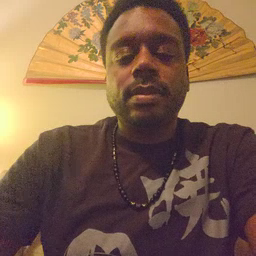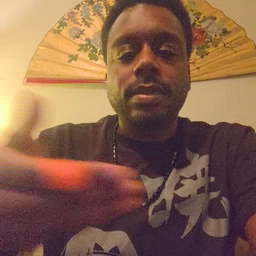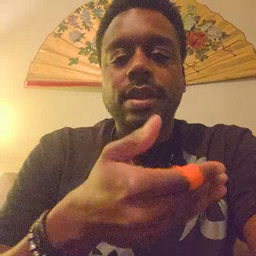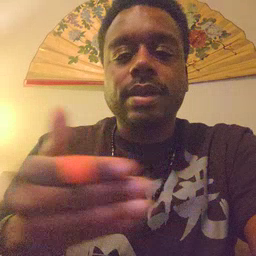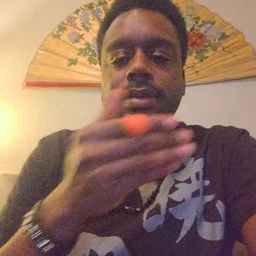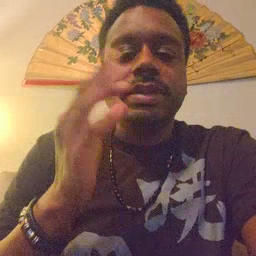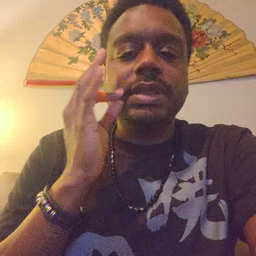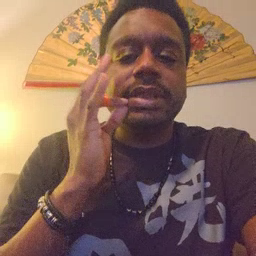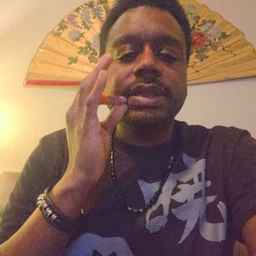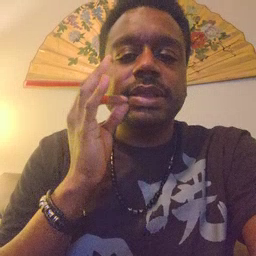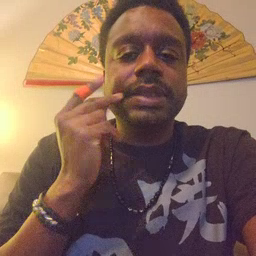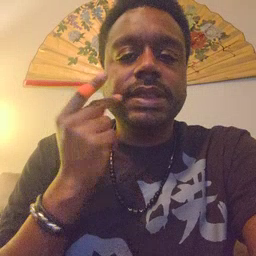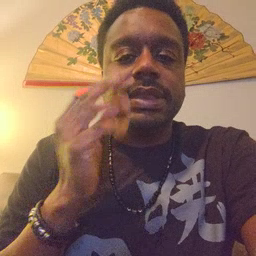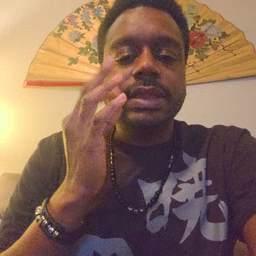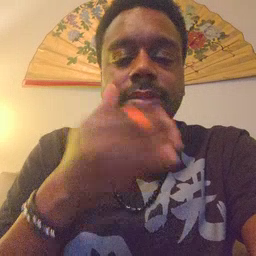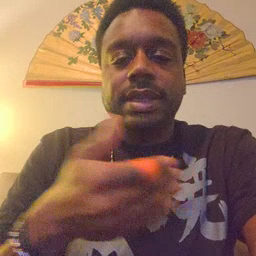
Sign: kitty